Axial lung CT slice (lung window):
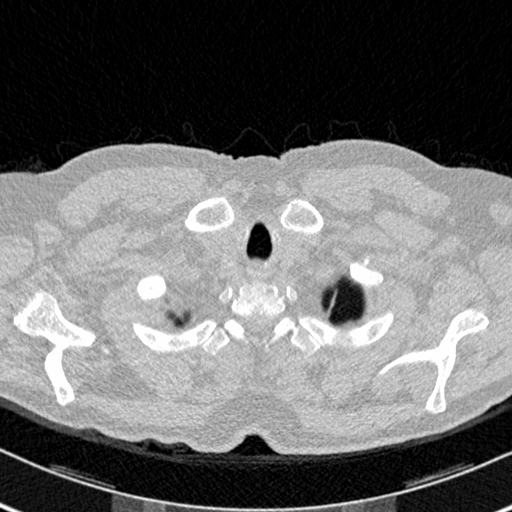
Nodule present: no